Question: I'm working with jQuery's <URL> method to store some extra data on an anchor tag.
'''
<a href="/someurl/" class="someLink" data-options="{'checkout_authentication':'create_account', 'foo':'bar'}">Link</a>
'''
I see by the example given that I can access the data attribute like so:
'''
$("a.someLink").data("options").foo
'''
Where "foo" would be the name of one of the keys. That works great, but I will not always know what data attributes exist so I cannot call them specifically. I would like to specify the name, only get the entire contents of the data-options attribute and loop through each key to build a query string.
I tried something like the following:
'''
var dataOptions = $(this).data('options');
for(var index in dataOptions) {
console.log(index,dataOptions[index]);
};
'''
But that was outputting the following:

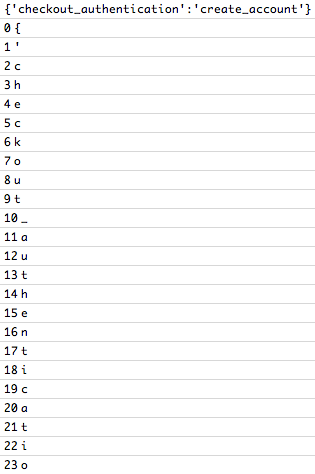
Answer: change your html to:
'''
<a
href="/someurl/"
class="someLink"
data-options='{"foo":"barski", "bar":"fooski"}'
>Link</a>
'''
Note the change of quotes for the json string. This is needed as the only valid quotes to use is double quotes.
demo: <URL>